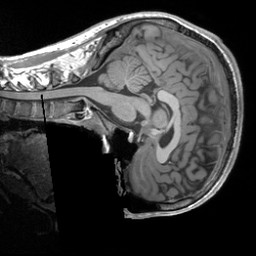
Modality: T1w
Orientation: sagittal
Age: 20
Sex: male
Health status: healthy
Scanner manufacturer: siemens
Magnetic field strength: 3 T
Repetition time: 1.9 s
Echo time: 0.00252 s